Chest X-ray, PA view. Patient: 69 years old, sex M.
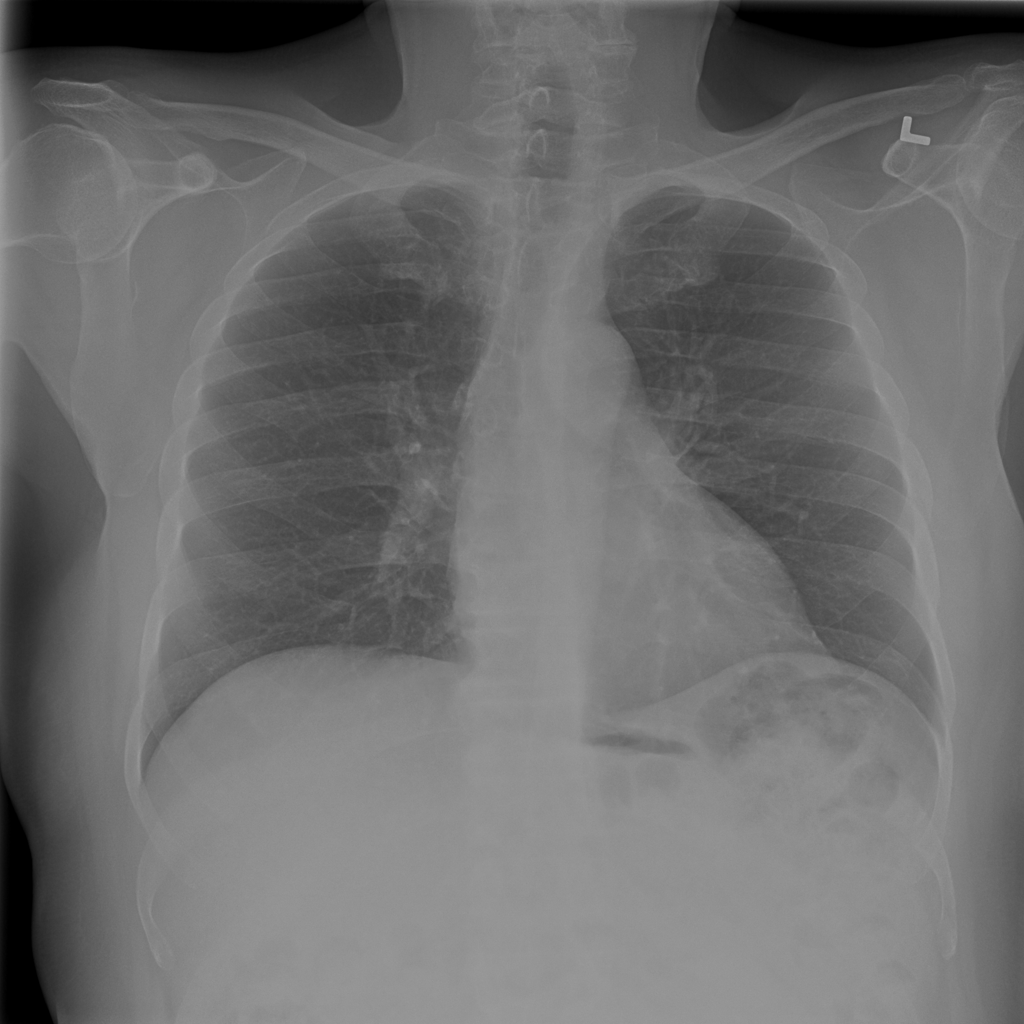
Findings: No Finding